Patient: sex F, age 73
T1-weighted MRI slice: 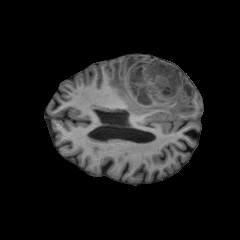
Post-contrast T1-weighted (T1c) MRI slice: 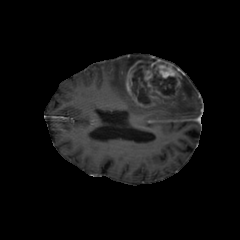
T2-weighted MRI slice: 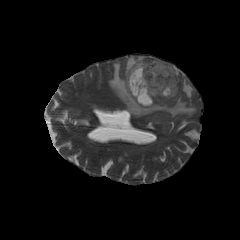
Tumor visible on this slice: yes
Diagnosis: Glioblastoma, IDH-wildtype
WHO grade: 4